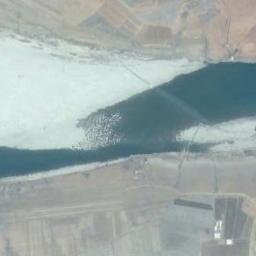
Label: river